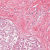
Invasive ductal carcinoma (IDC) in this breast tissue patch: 0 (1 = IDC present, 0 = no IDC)